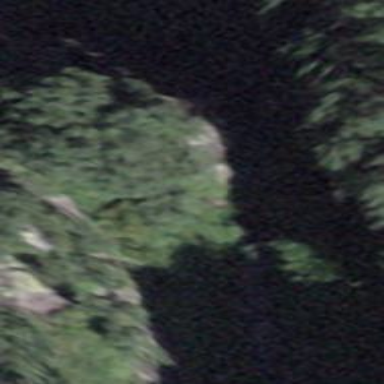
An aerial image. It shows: Natural cliff.